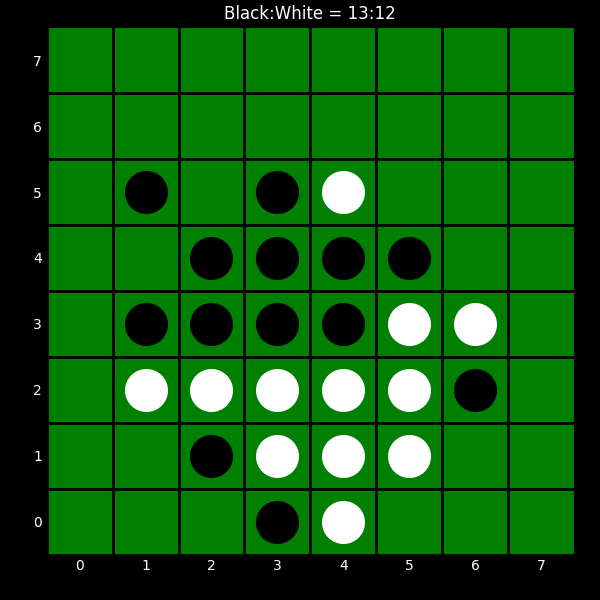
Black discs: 13
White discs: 12